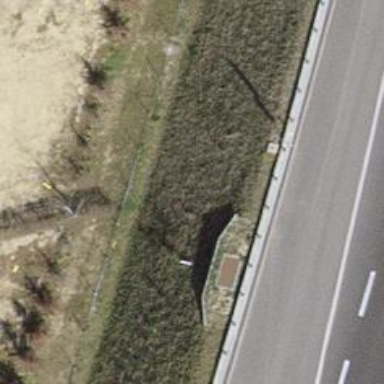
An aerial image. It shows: Hedge barrier.